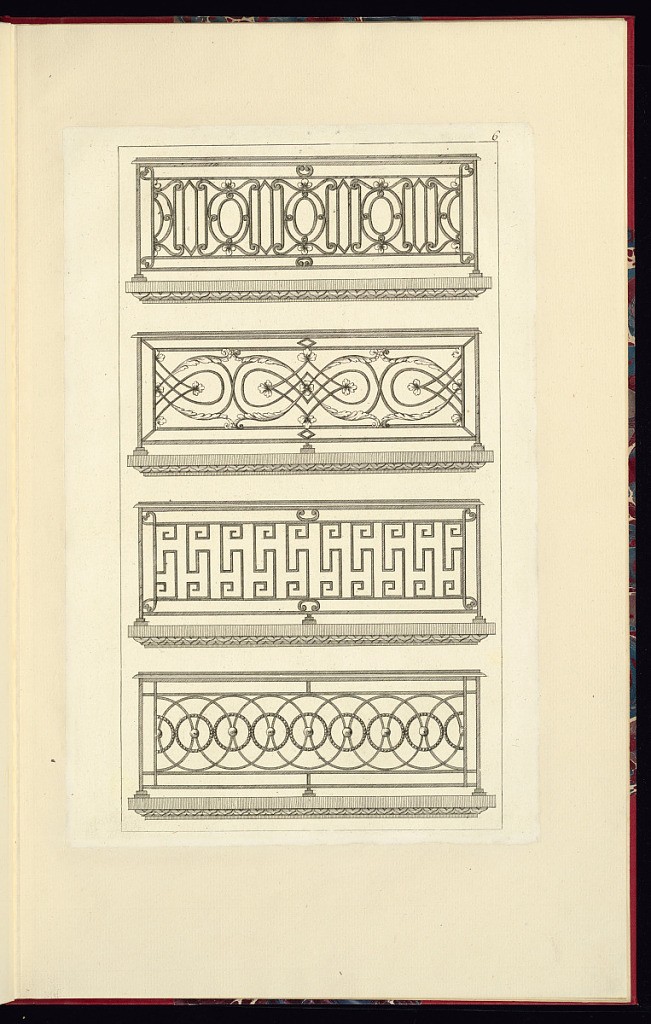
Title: Four Balustrade Designs
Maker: Jean-Baptiste Fay, French, active 1765 – 1790s
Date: late 18th century
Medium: Etching and engraving on laid paper
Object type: Print
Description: Four wrought iron balustrade designs for balconies featuring geometric patterns and shapes, acanthus leaves, flowers, leaves, c-scrolls, beads, and running pattern moldings. The plate is numbered.